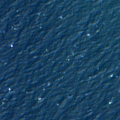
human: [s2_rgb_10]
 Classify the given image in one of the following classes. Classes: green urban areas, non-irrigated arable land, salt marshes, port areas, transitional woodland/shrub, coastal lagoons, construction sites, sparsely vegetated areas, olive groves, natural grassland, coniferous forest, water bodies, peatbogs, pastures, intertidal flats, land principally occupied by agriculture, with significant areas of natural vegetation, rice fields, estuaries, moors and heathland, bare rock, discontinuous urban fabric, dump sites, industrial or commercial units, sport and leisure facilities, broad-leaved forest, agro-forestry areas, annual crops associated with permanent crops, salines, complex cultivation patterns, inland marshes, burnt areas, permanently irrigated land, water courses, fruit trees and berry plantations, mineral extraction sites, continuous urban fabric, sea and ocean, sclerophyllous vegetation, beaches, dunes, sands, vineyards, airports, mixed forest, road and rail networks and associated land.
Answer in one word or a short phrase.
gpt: sea and ocean